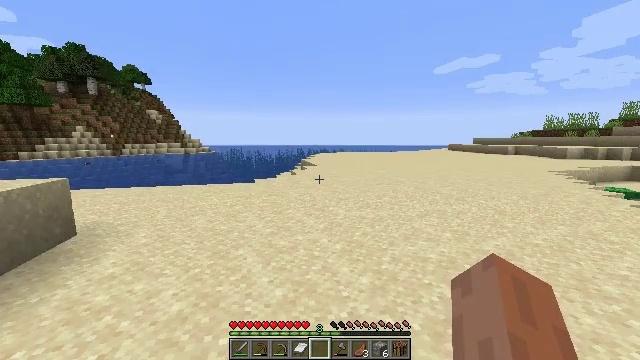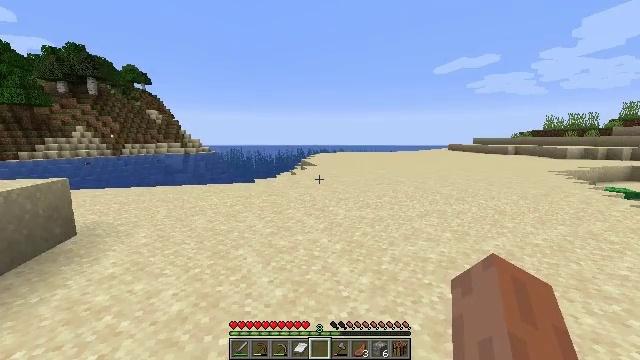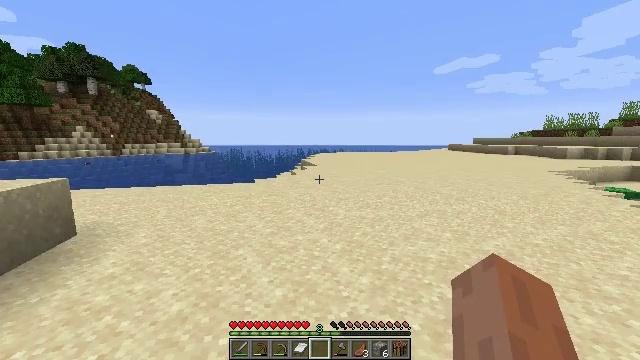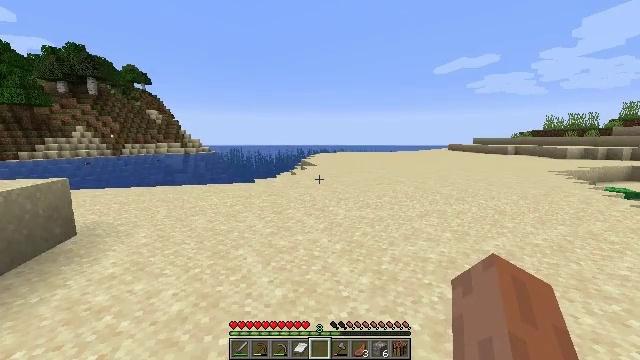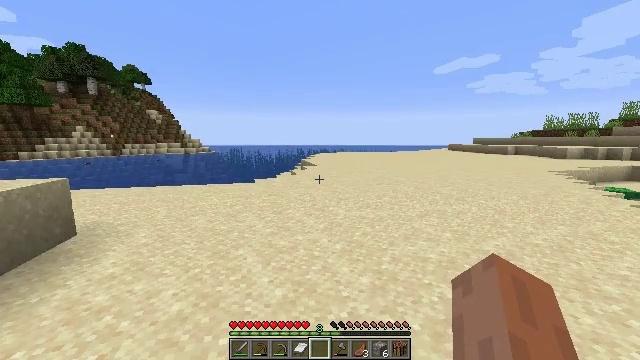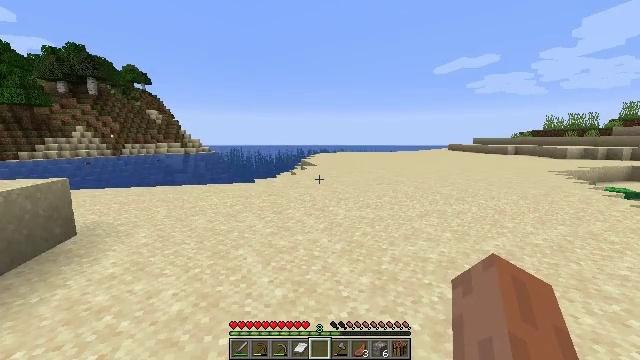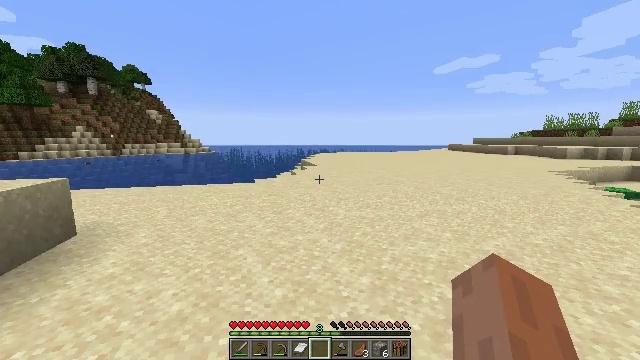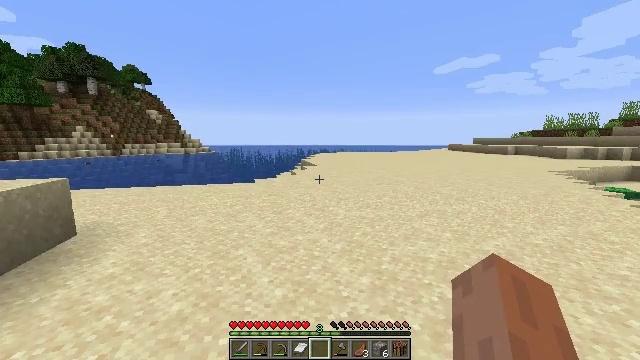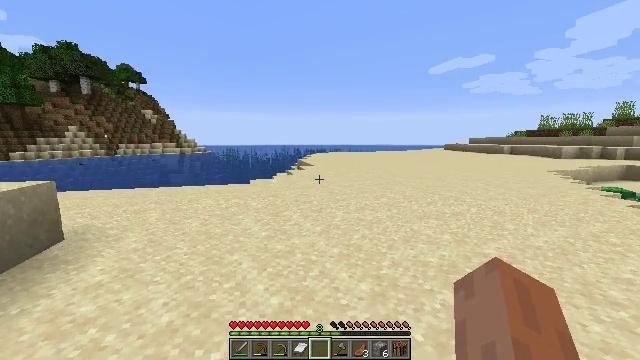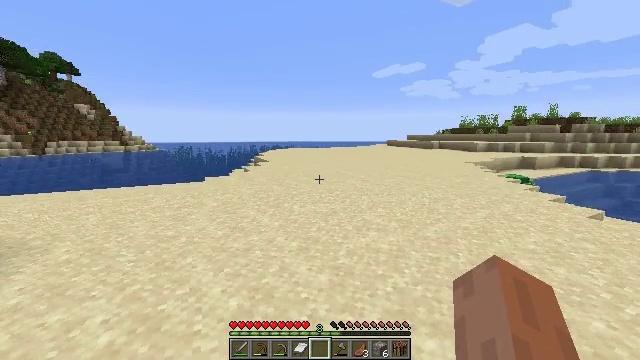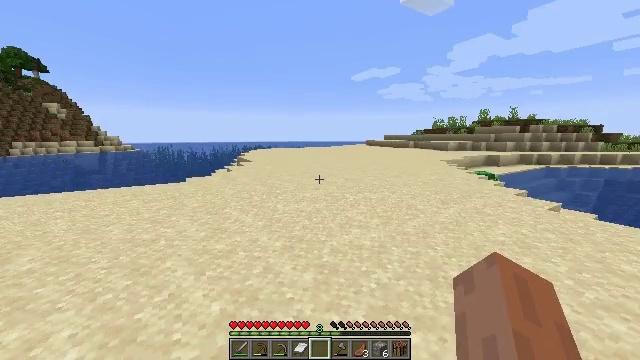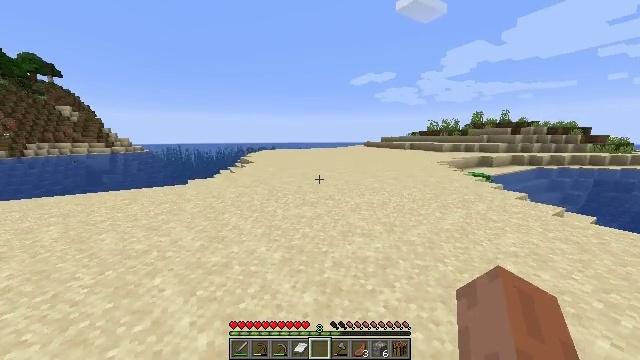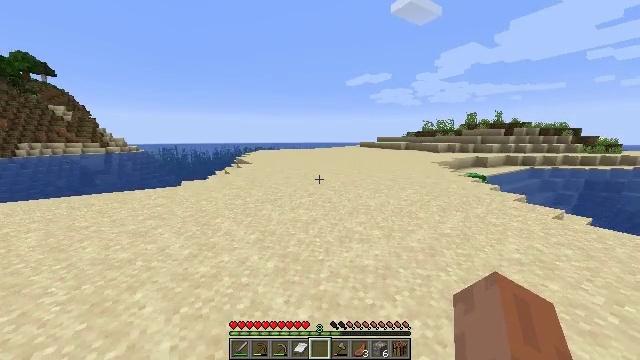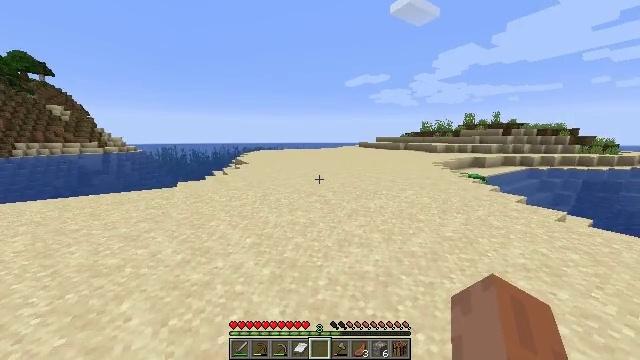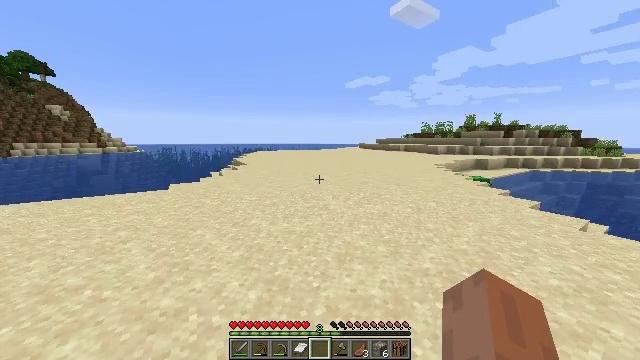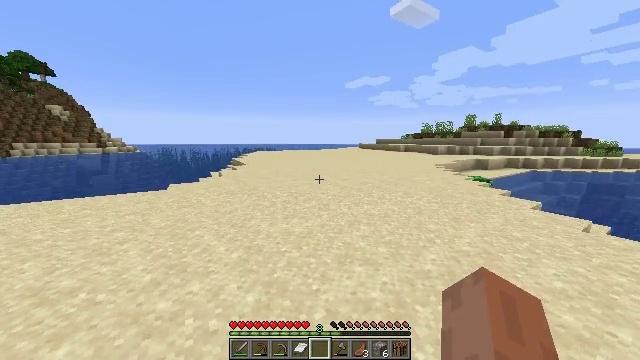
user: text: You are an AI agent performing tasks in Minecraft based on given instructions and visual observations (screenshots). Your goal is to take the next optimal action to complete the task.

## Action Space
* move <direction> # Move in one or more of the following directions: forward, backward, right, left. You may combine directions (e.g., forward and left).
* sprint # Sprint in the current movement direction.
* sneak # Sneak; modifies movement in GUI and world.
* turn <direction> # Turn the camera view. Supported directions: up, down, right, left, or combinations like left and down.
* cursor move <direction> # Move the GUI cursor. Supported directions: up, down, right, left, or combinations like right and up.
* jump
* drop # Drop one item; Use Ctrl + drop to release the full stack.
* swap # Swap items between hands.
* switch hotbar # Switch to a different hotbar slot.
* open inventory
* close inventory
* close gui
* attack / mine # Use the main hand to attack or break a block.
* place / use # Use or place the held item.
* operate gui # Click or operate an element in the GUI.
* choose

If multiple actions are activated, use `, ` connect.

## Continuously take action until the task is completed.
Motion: motion action
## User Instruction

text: Cut down the sugar cane stalks.
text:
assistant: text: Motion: sprint
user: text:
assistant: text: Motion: sprint
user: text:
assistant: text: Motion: sprint
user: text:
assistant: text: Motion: sprint
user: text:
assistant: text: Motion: sprint
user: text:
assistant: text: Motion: sprint
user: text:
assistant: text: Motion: sprint
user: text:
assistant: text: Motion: move forward, sprint
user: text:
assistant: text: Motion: move forward, sprint, turn right and down
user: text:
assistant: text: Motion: move forward, sprint, turn right
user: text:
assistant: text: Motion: move forward, sprint
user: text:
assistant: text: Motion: move forward, sprint
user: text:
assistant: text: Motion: move forward, sprint
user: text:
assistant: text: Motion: move forward, sprint
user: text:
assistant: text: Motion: move forward, sprint
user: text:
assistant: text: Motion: move forward, sprint
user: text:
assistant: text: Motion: move forward, sprint
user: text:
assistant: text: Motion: move forward, sprint
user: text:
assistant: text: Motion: move forward, sprint
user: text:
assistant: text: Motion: move forward, sprint
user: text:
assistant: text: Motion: move forward, sprint
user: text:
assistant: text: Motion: move forward, sprint
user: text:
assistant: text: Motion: move forward, sprint
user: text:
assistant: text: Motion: move forward, sprint
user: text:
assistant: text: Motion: move forward, sprint
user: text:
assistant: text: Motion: move forward, sprint
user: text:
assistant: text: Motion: move forward, sprint
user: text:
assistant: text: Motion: move forward, sprint
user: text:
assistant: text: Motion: move forward, sprint
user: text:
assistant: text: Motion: move forward, sprint